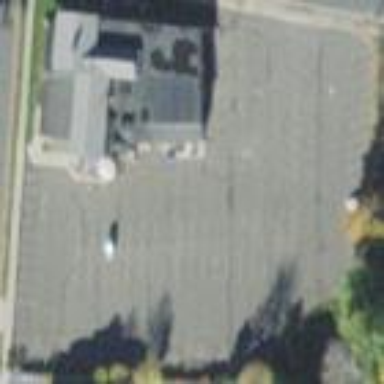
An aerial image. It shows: Parking area.